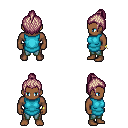
a pixel art fantasy rpg character, male body template, human, dark skin, teal tunic, teal pants, white blonde short topknot hairstyle, bracelets, four views (front, back, left, right), 2x2 character sprite sheet, small pixel art, hard edges, no anti-aliasing